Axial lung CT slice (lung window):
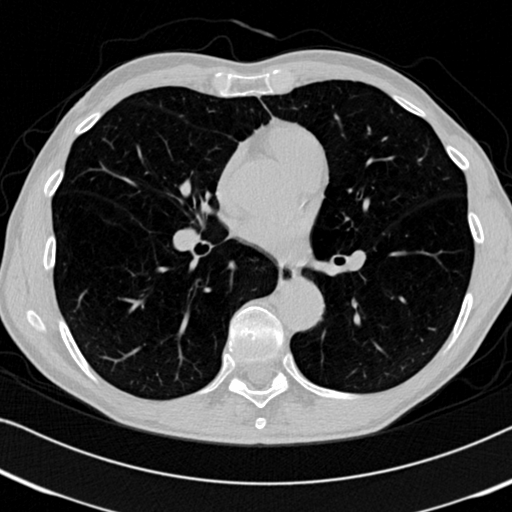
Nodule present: no